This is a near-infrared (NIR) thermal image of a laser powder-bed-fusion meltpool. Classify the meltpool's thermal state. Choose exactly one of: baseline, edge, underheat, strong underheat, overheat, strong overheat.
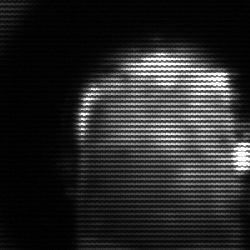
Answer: baseline